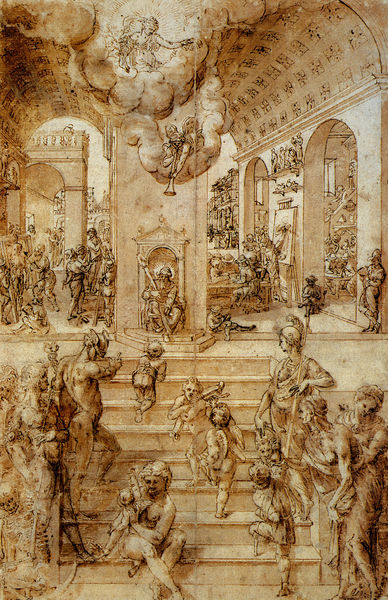
Titel: Merkur weist den Weg zum Erfolg
Künstler: Giovanni Paolo Lomazzo
Standort: Wien
Institution: Albertina
Schlagwörter: akt, feder, gott, himmel, mann, nackt, schatten, weiß, wolken, aquarell, frauen, gelb, menschen, ocker, sitzen, stadt, braun, frau, kreide, männer, pfeiler, raum, schwarz, skizze, szene, säule, säulen, zeichnung, dach, gebäude, wolke, beige, fest, hochformat, leute, masse, menge, meschen, alt, regal, richter, architektur, stehen, stein, kirche, rauch, sitzend, decke, gewänder, kind, mutter, personen, musik, renaissance, kinder, engel, statue, bogen, italien, studie, barun, saal, sepia, figuren, brand, lehnen, treppe, treppen, könig, lanze, soldaten, thron, stufe, stufen, tor, halle, bögen, spiel, laviert, treppenstufen, tusche, gewölbe, palast, torbogen, balustrade, schwarz weiß, radierung, stich, soldat, helm, herrscher, treffen, entwurf, menschenmenge, rüstung, arkaden, rom, portal, römer, tore, helme, skelett, portale, jäger, antik, apokalypse, götter, teufel, erscheinung, antikisierend, marktplatz, tempel, kassetten, kassettendecke, trompeten, gaukler, laute, dürer, monarch, hirtenstab, anlehnen, posaune, putten, maria, putti, athene, stei, rötel, sakral, lavierung, zepter, forum, klassizistisch, triumphbogen, federzeichnung, michelangelo, vorzeichnung, leonardo, tonnengewölbe, tunnelgewölbe, tempelgang, trompete, menschne, bägen, raffael, ackte, dürrer, schule von athen, arkadenbögen, kreaturen, aquaracha, ducke, mariä tempelgang, raummann, skizzew, sodom und gomorra, torbigen, trompezten, trepo